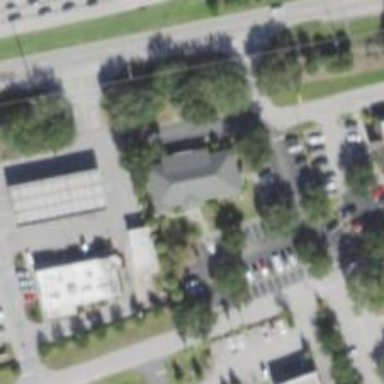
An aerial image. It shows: Healthcare clinic is depicted in the image.